Milling tool wear sample.
Tool blade image: 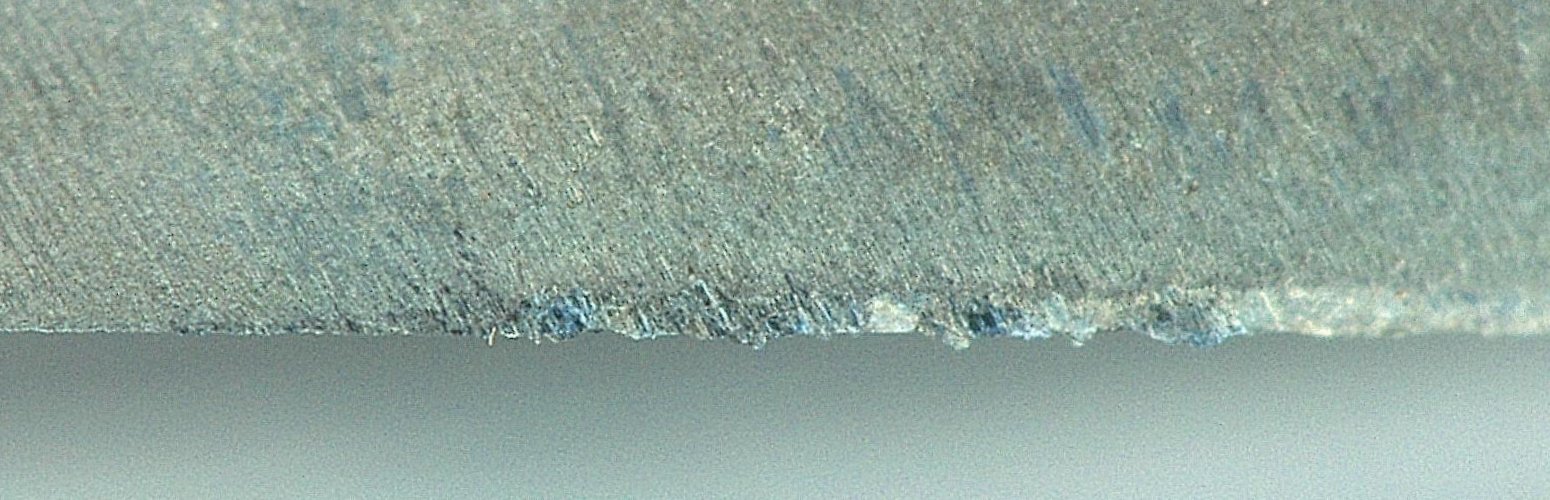
Chip image: 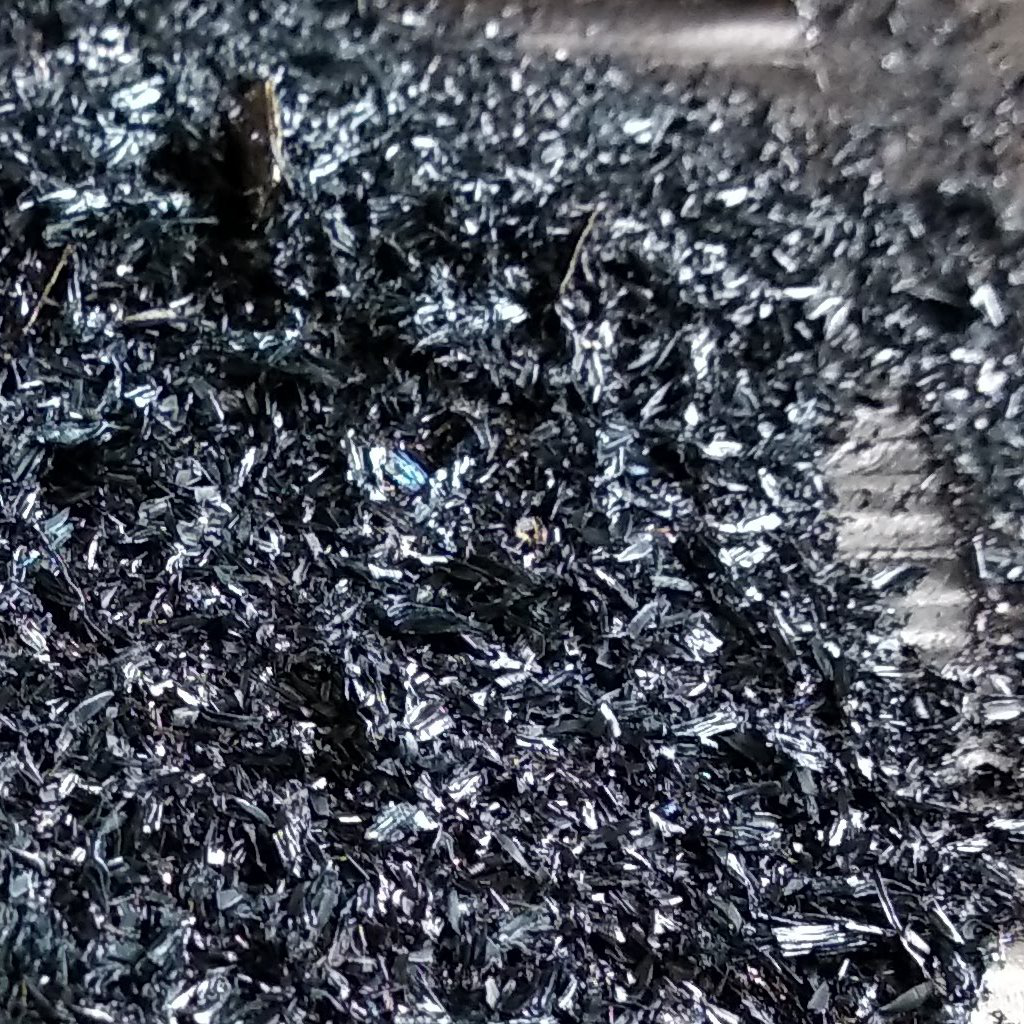
Workpiece image: 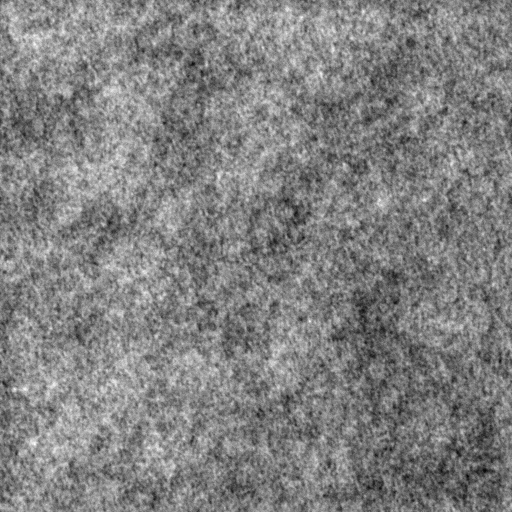
Tool wear state: dulled
Gaps: 10.38
Flank wear: 129.48
Overhang: 24.76
Force-signal Mel-spectrograms (X, Y, Z axes): 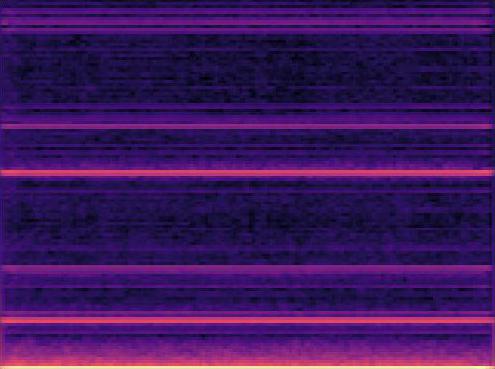 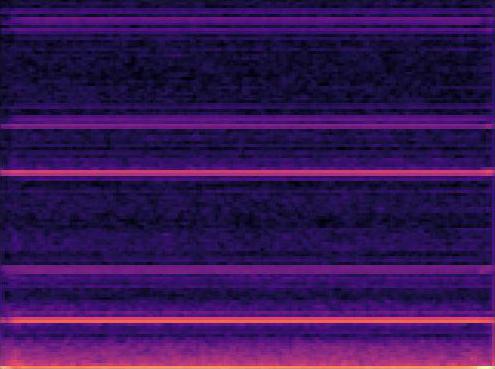 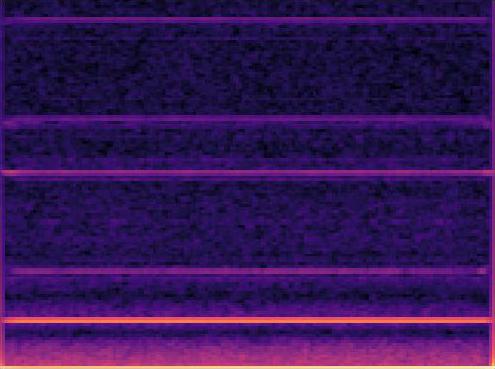
Force-signal scalograms (X, Y, Z axes): 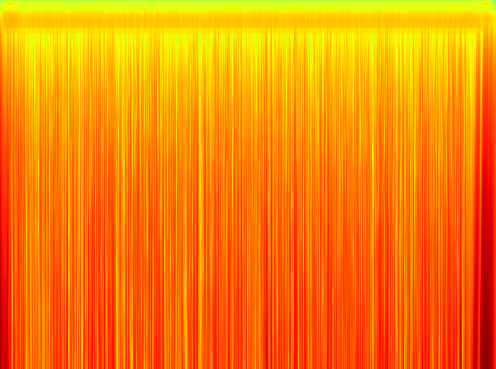 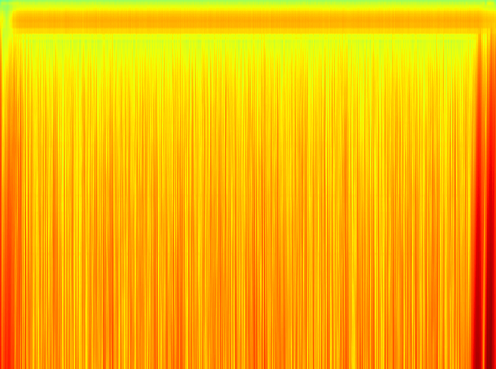 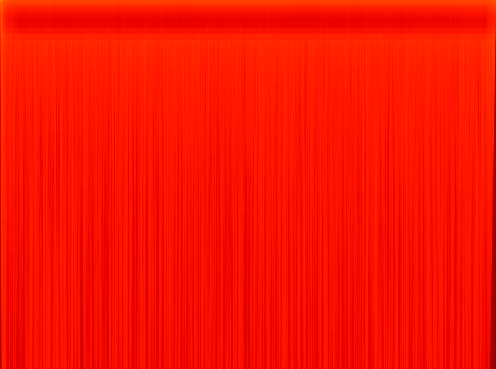
Force phase: accelerated_severe_wear